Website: apple
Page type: address-validator
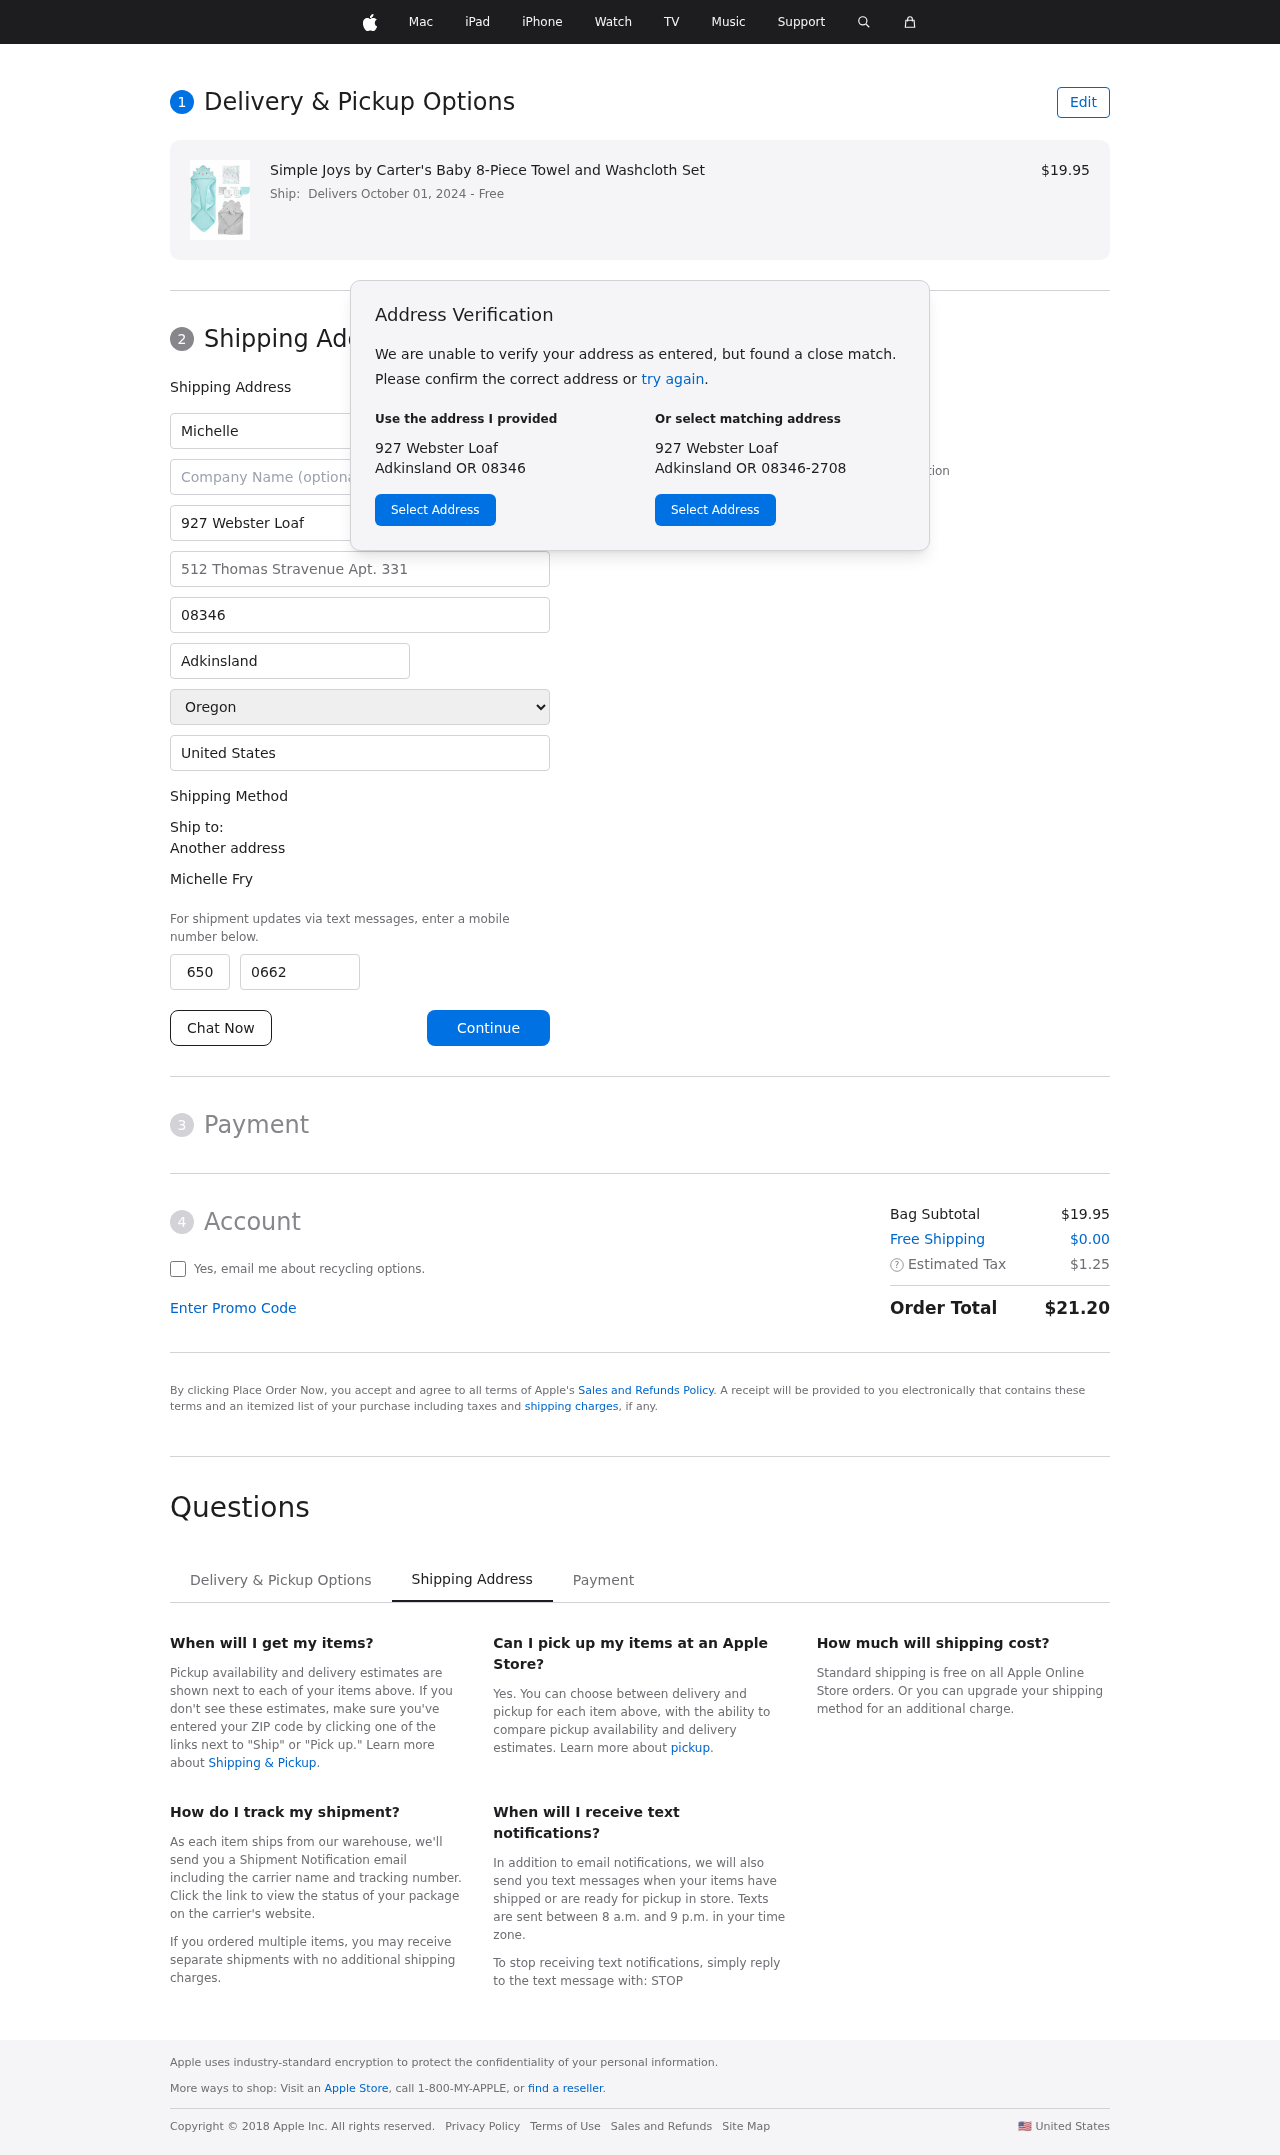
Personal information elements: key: PII_CITY
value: Adkinsland
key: PII_COUNTRY
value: United States
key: PII_FIRSTNAME
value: Michelle
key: PII_FULLNAME
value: Michelle Fry
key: PII_LASTNAME
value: Fry
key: PII_PHONE_AREA
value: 650
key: PII_PHONE_SUFFIX
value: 0662
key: PII_POSTCODE
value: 08346
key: PII_STATE
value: Oregon
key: PII_STREET
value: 927 Webster Loaf
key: PII_STREET2
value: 512 Thomas Stravenue Apt. 331
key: PII_CITY_STATE_ZIP
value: Adkinsland OR 08346
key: PII_STATE_ABBR
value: OR
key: PII_POSTCODE_FULL
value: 08346
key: PII_POSTCODE_NUMERIC
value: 8346
Product elements: key: PRODUCT1_NAME
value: Simple Joys by Carter's Baby 8-Piece Towel and Washcloth Set
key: PRODUCT1_PRICE
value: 19.95
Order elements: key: ORDER_DELIVERY_DATE
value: Delivers October 01, 2024
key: ORDER_SUBTOTAL
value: $19.95
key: ORDER_SHIPPING_COST
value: $0.00
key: ORDER_TAX
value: $1.25
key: ORDER_TOTAL
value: $21.20